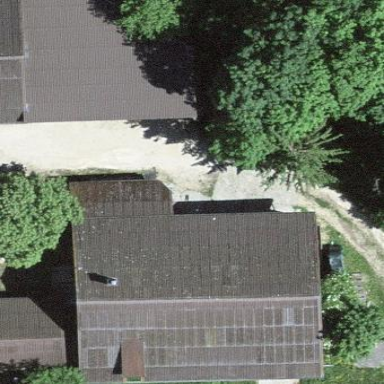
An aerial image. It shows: Farm building.